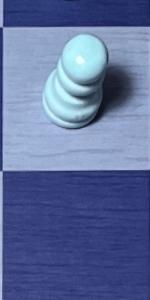
Label: Empty